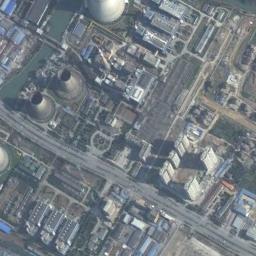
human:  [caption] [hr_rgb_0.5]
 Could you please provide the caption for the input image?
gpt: There are many buildings of different shapes next to the thermal power station .

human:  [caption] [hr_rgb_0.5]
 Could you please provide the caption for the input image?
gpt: The thermal power station is on the bare land next to some buildings .

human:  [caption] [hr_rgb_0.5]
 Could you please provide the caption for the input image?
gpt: There is a row of white buildings next to the thermal power station .

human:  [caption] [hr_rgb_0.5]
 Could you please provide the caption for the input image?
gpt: In the thermal power station, there are neatly planned factories, Machinery and equipment, and good greening  There is a chimney and two cooling towers .

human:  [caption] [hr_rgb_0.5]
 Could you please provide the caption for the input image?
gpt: There are many buildings and several chimneys on the thermal power station .